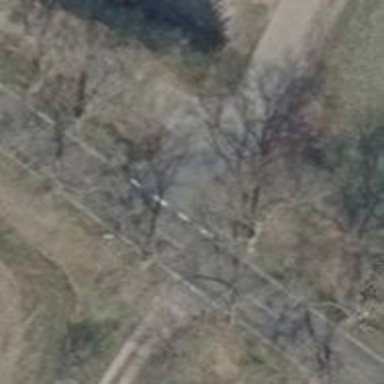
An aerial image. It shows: Residential road surfaced with concrete plates.